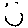
Label: smiley face